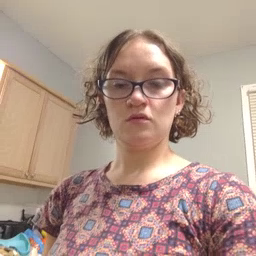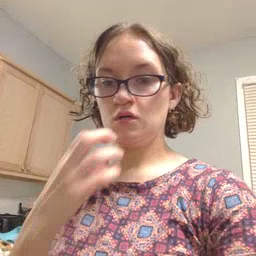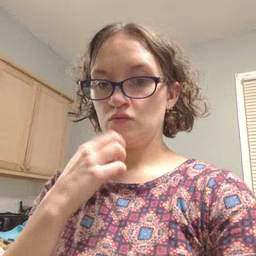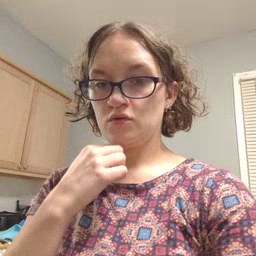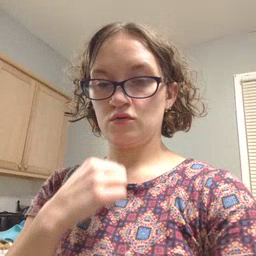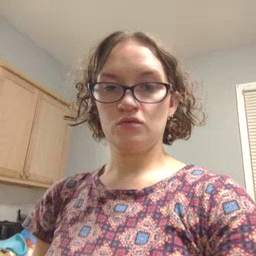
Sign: underwear